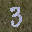
Label: 3